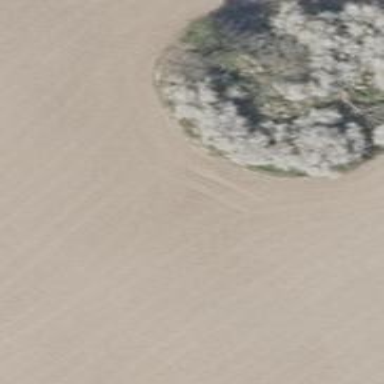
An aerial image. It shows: Patch of scrub vegetation.